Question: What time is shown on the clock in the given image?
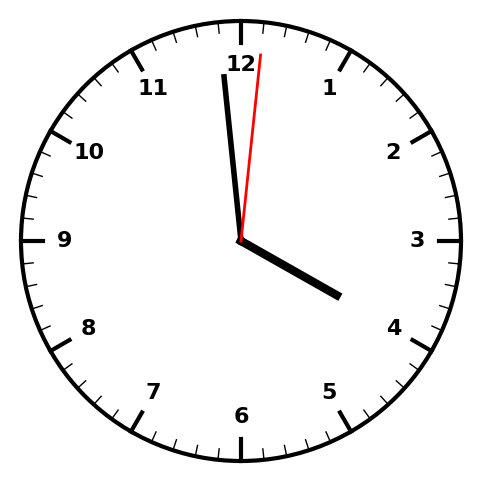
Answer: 03:59:01